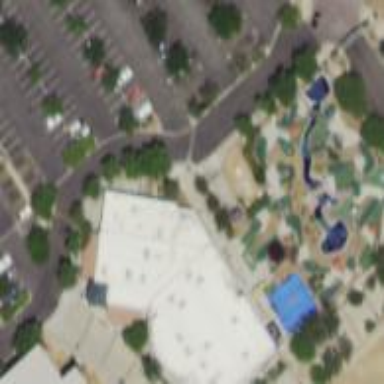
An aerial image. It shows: Miniature golf course.